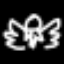
Label: angel